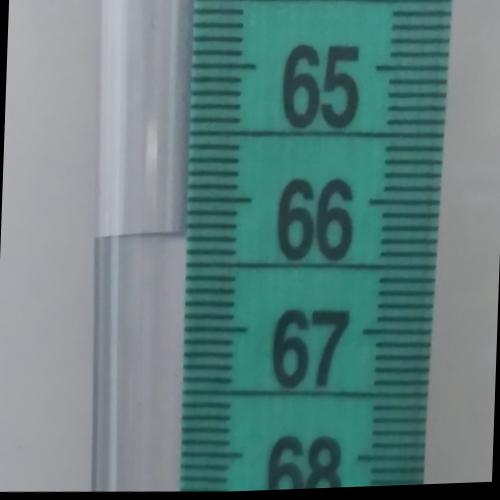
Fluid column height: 66.3 cm